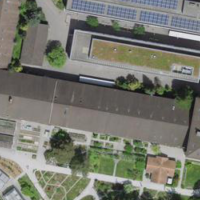
EUNIS habitat code: 54
Species observed at this site:
Gentiana cruciata
Veronica filiformis
Podarcis muralis
Campanula thyrsoides
Orobanche hederae
Scutellaria alpina
Myathropa florea
Passer domesticus
Hottonia palustris
Apis mellifera
Euphorbia cyparissias
Xylocopa violacea
Eristalis tenax
Cyclamen purpurascens
Petasites albus
Geranium sanguineum
Orthetrum brunneum
Asplenium scolopendrium
Phoenicurus ochruros
Salticus scenicus
Teucrium scorodonia
Phoenicurus phoenicurus
Hedera helix